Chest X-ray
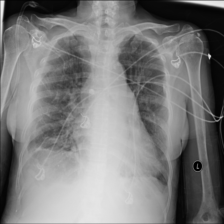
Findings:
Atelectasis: positive
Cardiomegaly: negative
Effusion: positive
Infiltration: positive
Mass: negative
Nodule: negative
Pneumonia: negative
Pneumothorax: negative
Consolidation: negative
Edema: negative
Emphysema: negative
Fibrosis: negative
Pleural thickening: negative
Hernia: negative